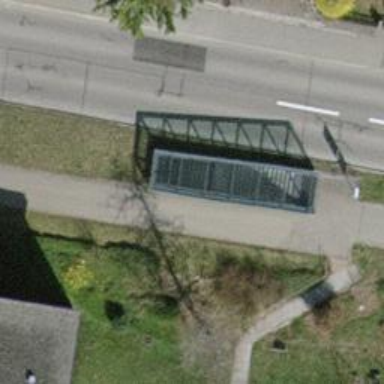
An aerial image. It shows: Tunnel with steps inside.